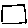
Label: square